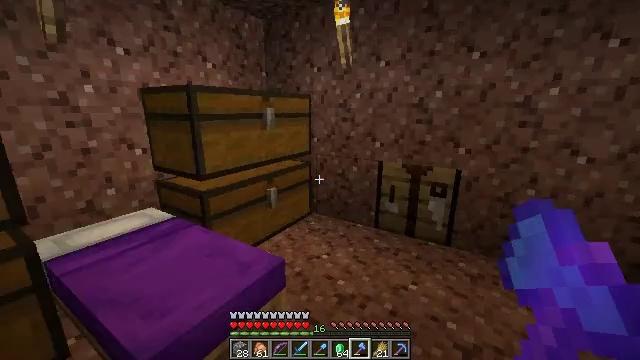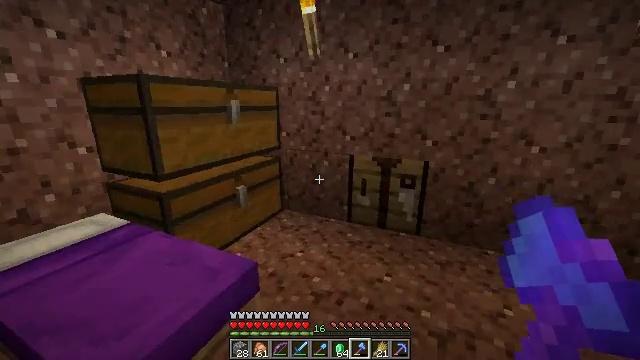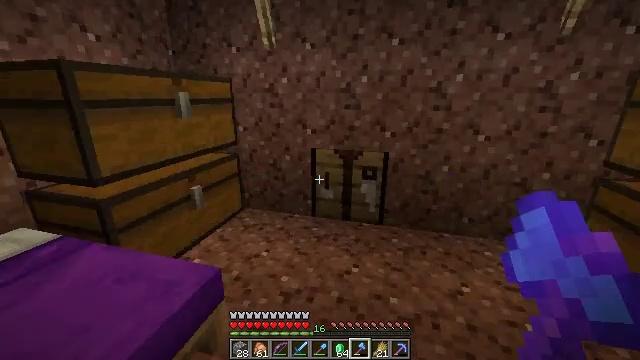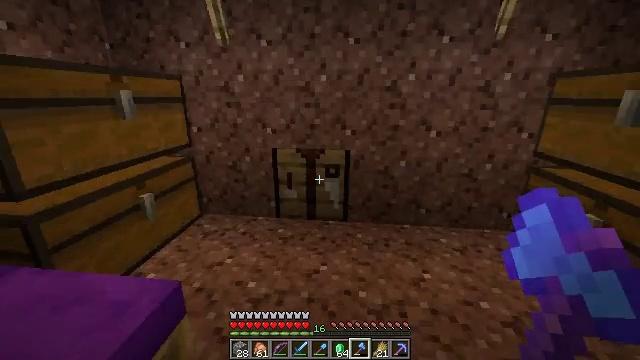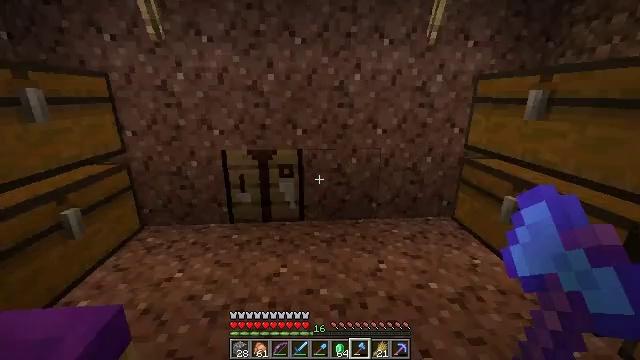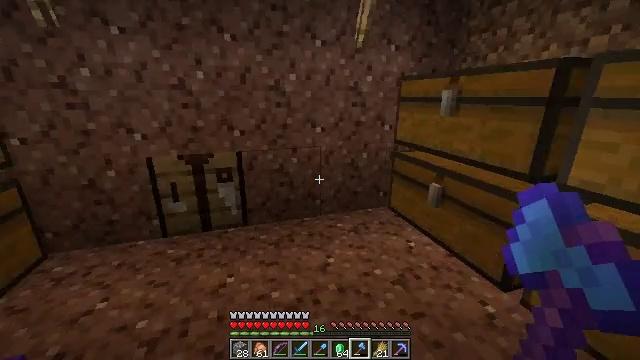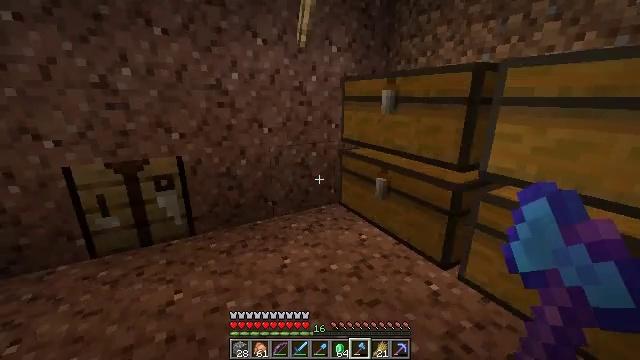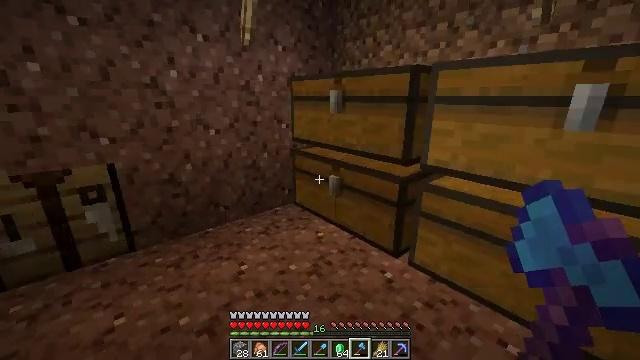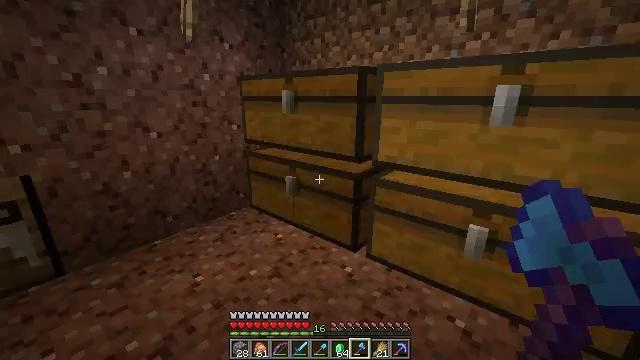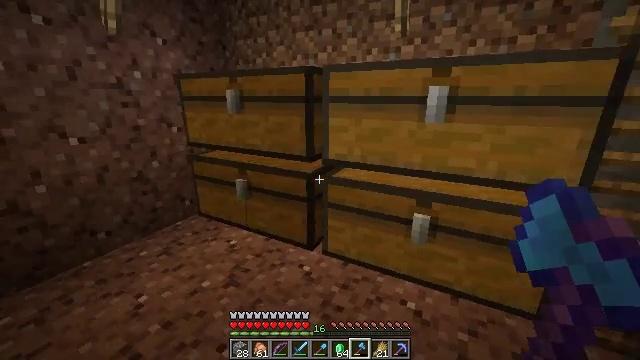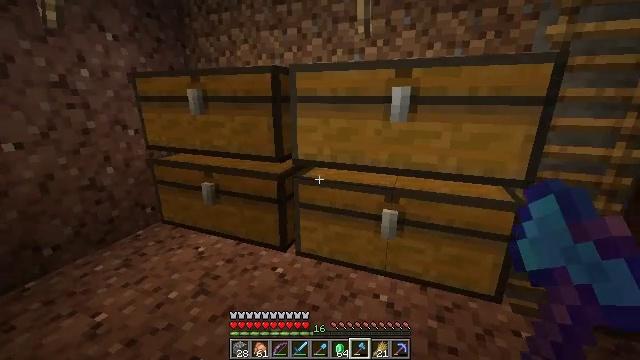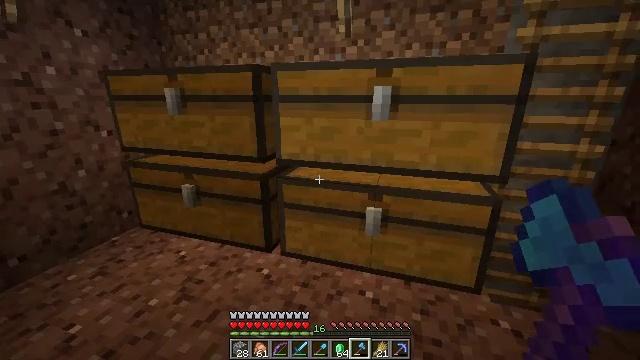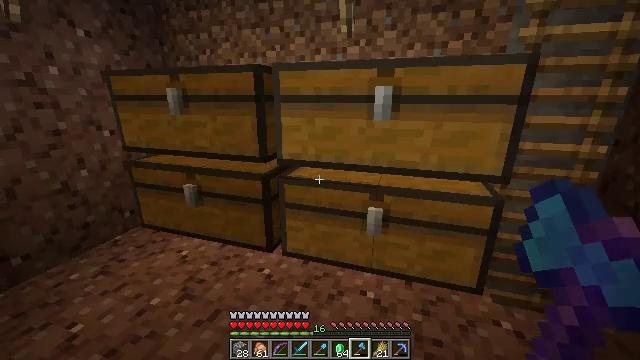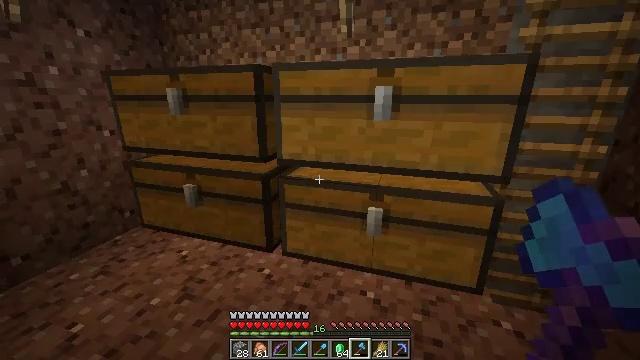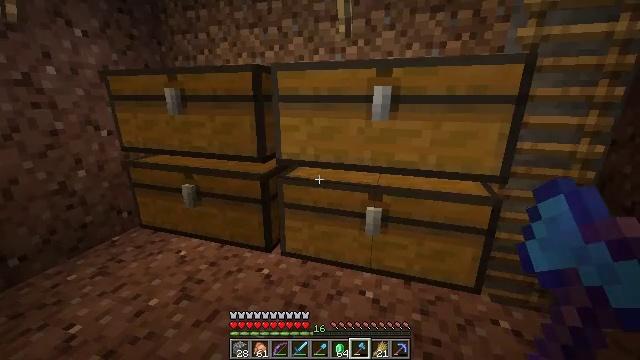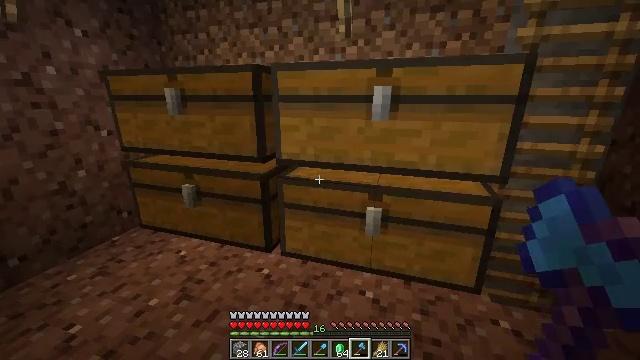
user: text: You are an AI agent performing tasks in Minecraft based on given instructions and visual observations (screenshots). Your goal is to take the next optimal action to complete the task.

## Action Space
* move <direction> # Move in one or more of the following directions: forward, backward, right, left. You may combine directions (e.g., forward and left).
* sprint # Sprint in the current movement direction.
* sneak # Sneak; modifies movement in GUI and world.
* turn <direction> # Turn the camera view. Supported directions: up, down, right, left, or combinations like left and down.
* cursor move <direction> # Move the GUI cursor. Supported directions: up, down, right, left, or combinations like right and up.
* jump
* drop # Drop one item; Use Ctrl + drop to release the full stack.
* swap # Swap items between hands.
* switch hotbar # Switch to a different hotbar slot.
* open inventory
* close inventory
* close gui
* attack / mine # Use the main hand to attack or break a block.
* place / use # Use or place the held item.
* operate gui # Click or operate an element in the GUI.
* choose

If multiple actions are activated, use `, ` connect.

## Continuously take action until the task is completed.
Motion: motion action
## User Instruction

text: Attack the cauldron to retrieve it.
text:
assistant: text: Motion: turn right and down
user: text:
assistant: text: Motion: turn right and down
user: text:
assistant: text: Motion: turn right
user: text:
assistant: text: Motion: turn right
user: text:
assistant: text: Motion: turn right
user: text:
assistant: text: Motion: turn right
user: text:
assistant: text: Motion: turn right
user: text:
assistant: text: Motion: turn right
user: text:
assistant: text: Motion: turn right
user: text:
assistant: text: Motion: turn right
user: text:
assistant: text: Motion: turn right
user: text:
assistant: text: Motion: no_op
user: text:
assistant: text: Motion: no_op
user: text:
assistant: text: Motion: no_op
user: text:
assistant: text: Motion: no_op
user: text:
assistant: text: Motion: turn left
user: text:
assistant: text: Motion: no_op
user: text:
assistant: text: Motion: no_op
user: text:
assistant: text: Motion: turn right
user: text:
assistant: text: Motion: turn right
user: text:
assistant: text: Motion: turn right
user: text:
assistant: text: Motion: turn right
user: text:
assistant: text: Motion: no_op
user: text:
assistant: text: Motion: no_op
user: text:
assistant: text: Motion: no_op
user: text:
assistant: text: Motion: no_op
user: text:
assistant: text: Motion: no_op
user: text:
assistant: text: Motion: turn down
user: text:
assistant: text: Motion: no_op
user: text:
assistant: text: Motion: no_op